Interaction volume radius: 5 \u00c5
Interaction volume height: 10 \u00c5
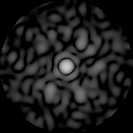
Disorder parameter: 0.8033